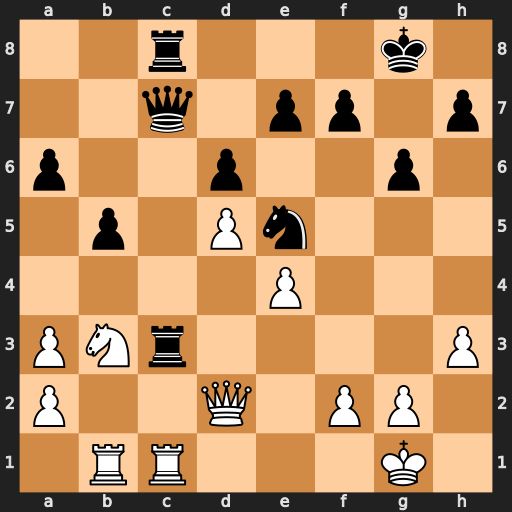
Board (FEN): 2r3k1/2q1pp1p/p2p2p1/1p1Pn3/4P3/PNr4P/P2Q1PP1/1RR3K1
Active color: w
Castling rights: -
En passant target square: -
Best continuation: Rxc3 Qxc3 Rc1